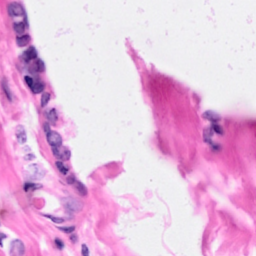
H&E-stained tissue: Breast